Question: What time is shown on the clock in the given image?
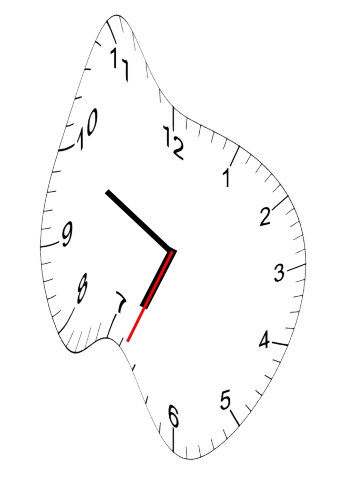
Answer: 06:49:34